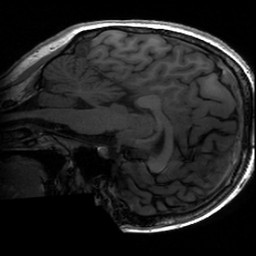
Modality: T1w
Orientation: sagittal
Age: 23
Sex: female